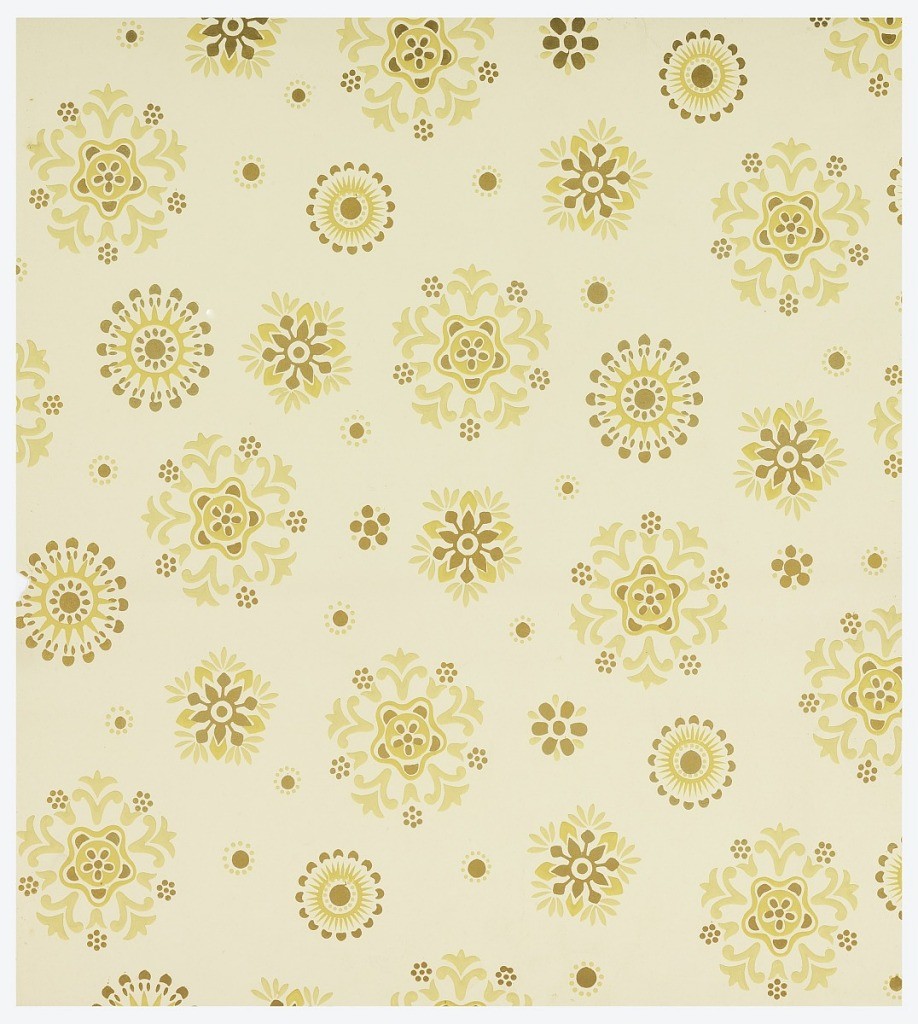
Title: Sidewall
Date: ca. 1880
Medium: Machine-printed paper
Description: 1970-26-4-bl: Aesthetic pattern of scattered floral motifs styli...;     1970-26-4-cdd: Aesthetic or Anglo-Japanesque pattern with overlap...